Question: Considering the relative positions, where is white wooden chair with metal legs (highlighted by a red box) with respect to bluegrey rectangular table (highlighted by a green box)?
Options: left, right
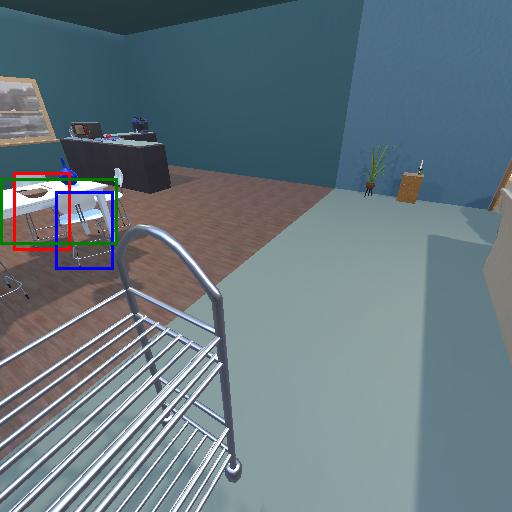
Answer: left